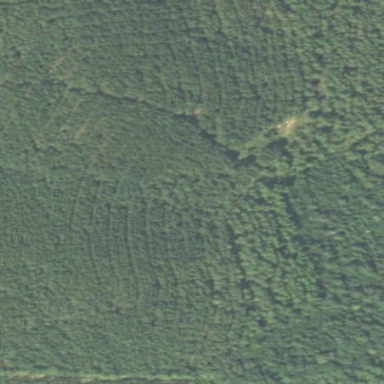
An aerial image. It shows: Forest area dominated by needle-leaved trees.